RGB frame:
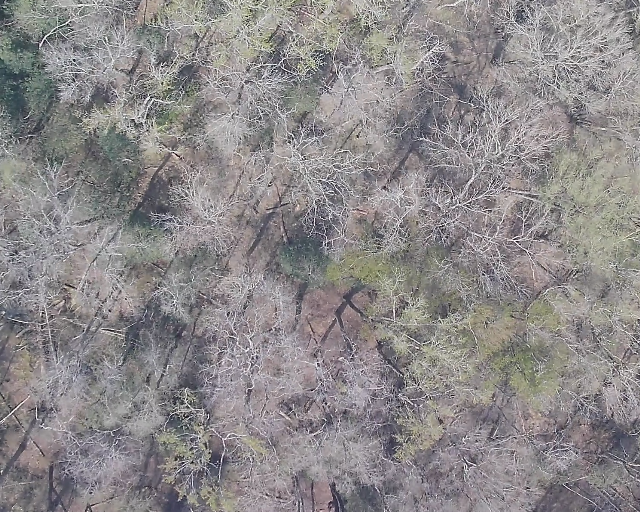
Thermal frame:
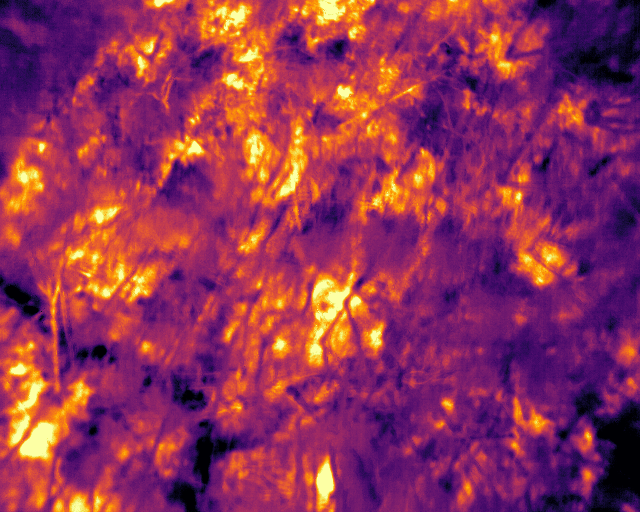
Captured: 2026-02-26 03:42:46
Pixels at or above 80 °C: 0 (fraction of frame: 0)